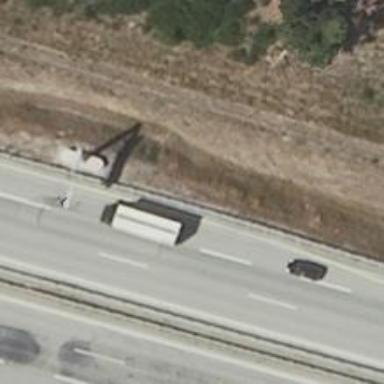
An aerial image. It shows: View of motorway.